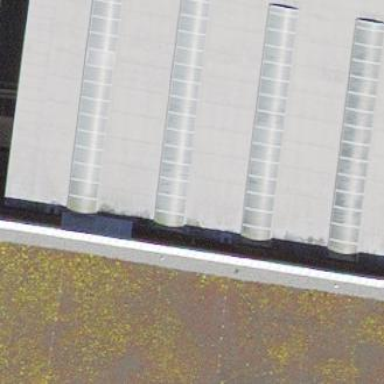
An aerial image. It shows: View of roof of building.